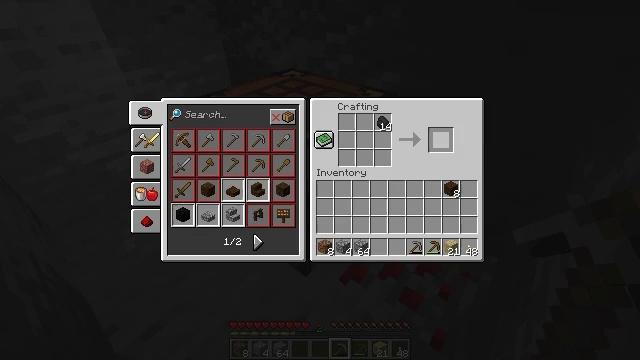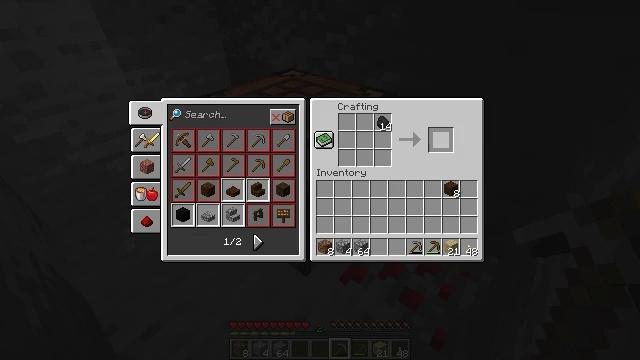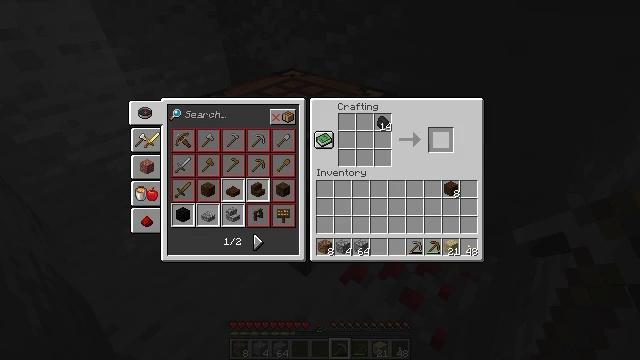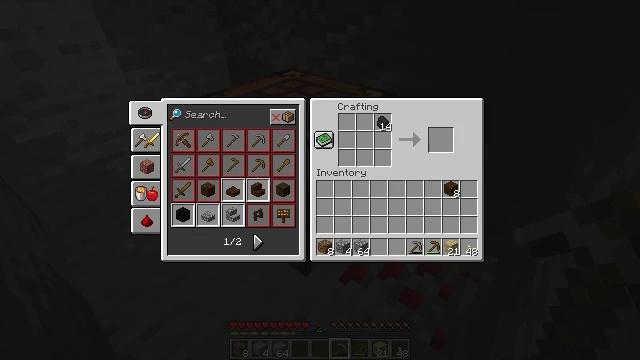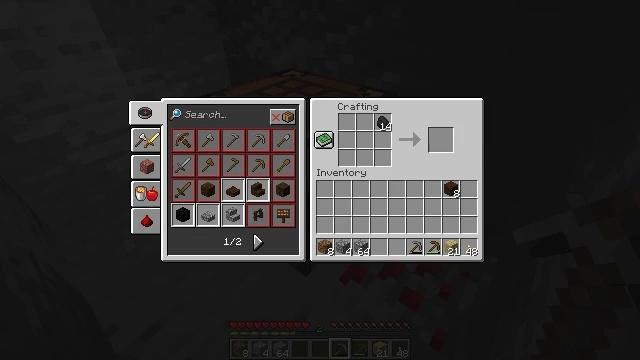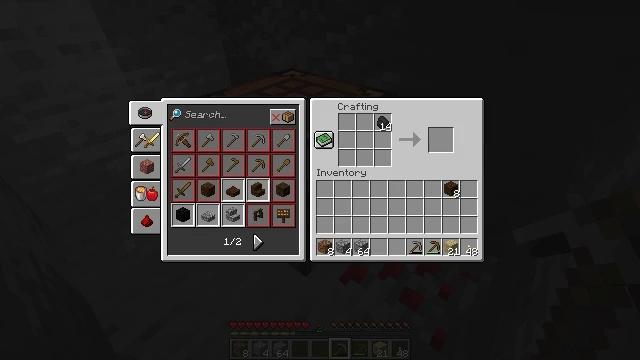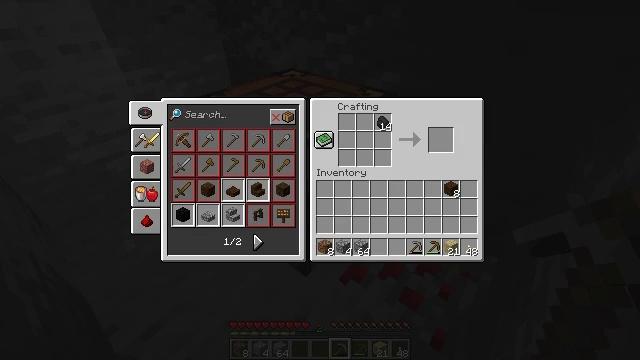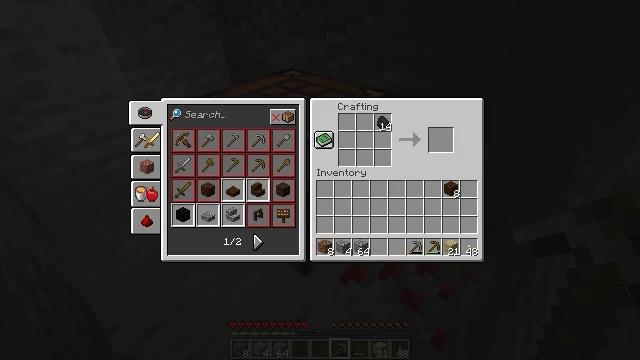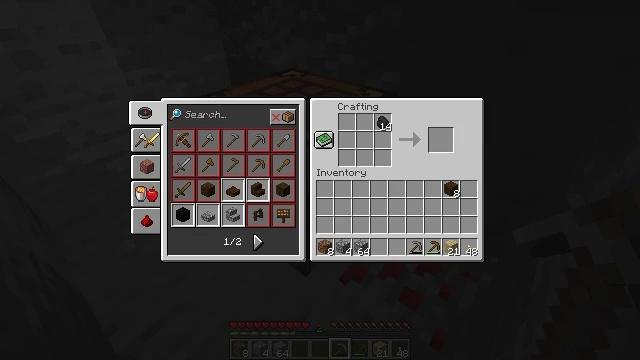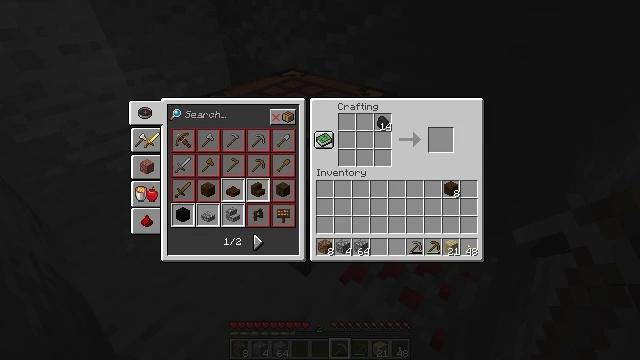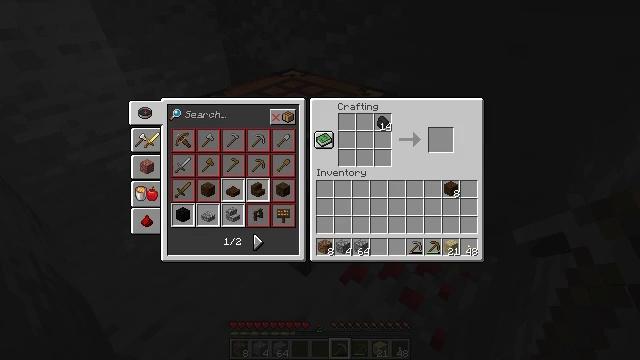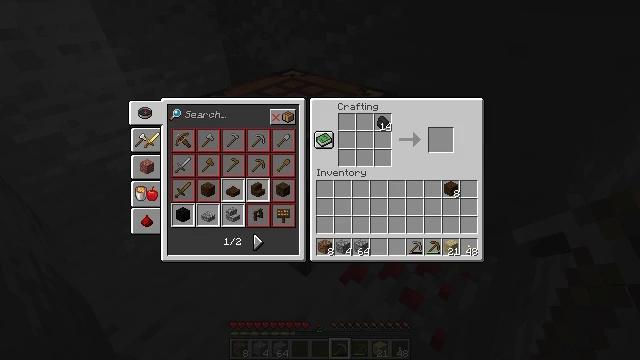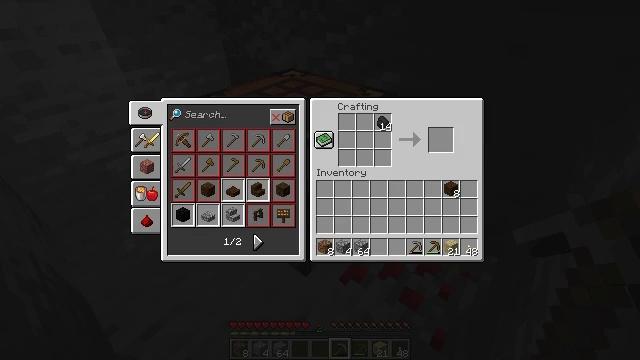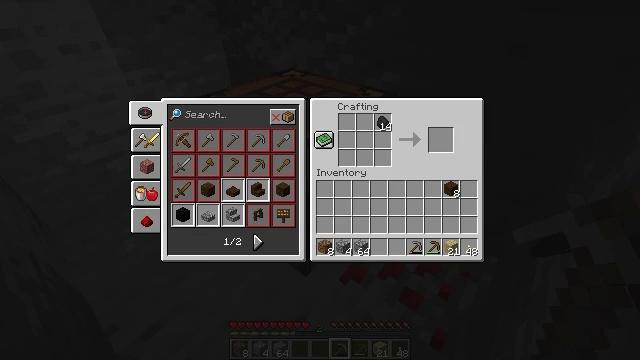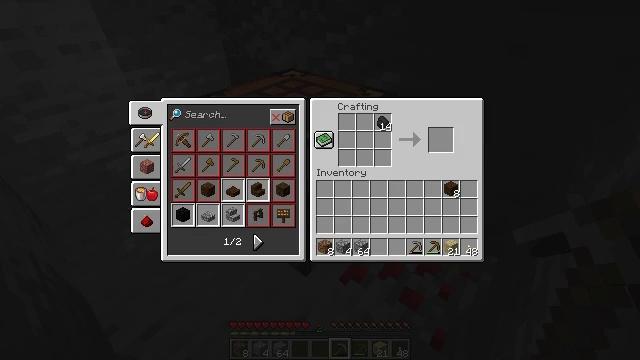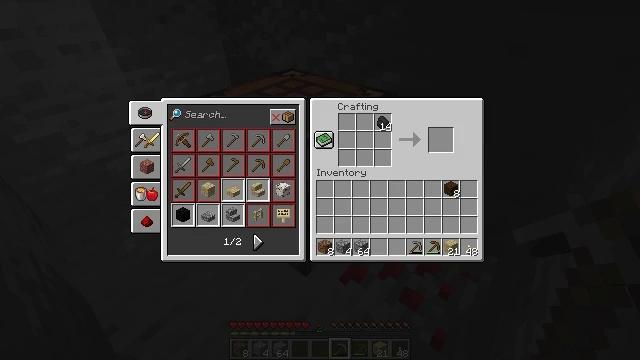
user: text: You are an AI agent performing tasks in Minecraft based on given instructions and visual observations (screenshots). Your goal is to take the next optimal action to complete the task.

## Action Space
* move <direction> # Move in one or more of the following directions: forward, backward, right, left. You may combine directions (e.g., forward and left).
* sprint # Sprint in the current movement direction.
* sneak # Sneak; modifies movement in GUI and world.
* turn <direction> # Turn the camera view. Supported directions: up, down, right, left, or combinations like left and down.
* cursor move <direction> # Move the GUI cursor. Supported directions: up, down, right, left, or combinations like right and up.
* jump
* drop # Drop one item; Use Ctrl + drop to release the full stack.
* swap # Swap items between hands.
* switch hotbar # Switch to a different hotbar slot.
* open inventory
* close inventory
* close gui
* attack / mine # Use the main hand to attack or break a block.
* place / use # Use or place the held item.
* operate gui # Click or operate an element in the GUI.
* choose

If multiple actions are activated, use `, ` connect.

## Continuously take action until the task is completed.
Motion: motion action
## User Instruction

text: Create a dark oak button using dark oak planks.
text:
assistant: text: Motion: sneak, open gui
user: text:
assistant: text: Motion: sneak
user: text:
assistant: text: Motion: sneak, cursor move down
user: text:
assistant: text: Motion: sneak, cursor move left
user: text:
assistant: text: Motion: sneak
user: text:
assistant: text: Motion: sneak
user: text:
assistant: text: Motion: no_op
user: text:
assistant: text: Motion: cursor move down
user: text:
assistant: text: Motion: cursor move right and down
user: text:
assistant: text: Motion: cursor move right and down
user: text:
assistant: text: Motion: no_op
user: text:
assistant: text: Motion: no_op
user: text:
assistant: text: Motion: no_op
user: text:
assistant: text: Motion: no_op
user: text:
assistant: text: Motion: sneak
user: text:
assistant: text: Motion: sneak
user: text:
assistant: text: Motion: sneak, cursor move left and up
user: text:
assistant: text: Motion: sneak, cursor move left and up
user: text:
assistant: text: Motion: sneak, cursor move left and up
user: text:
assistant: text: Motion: sneak
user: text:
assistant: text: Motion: sneak, choose
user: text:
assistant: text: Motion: sneak, choose
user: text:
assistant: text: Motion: sneak, choose
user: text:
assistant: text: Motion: sneak
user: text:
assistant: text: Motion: sneak
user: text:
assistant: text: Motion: sneak
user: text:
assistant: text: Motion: sneak, choose
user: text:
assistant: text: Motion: sneak, choose
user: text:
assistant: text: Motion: sneak, choose
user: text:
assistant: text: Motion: sneak